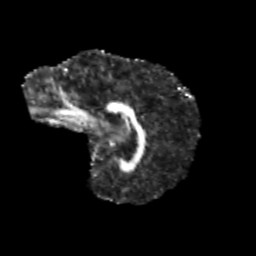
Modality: FA
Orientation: sagittal
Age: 11
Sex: female
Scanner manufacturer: siemens
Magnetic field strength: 3 T
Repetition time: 3.8 s
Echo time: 0.07 s